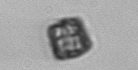
Label: Thalassiosira